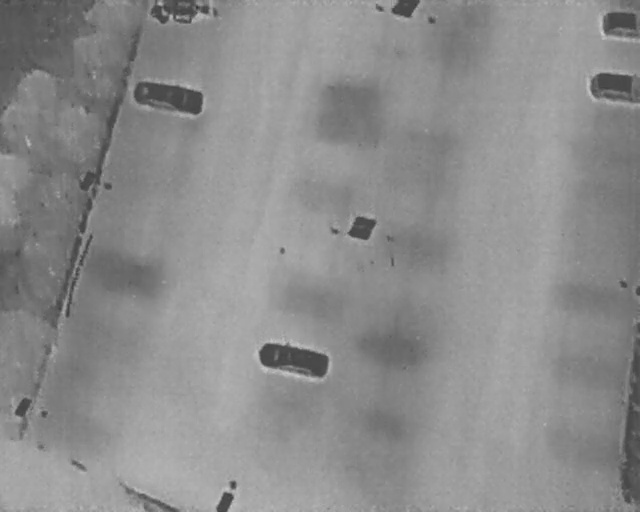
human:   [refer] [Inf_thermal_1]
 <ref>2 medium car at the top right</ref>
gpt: <box>[[93, 12, 98, 21, 2], [94, 1, 99, 8, 2]]</box>